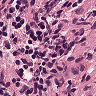
Metastatic tissue present: no